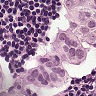
Metastatic tissue present: no